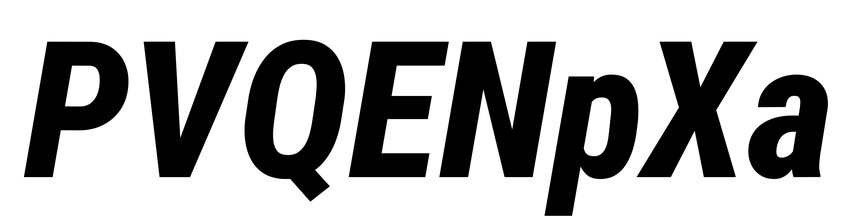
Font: Roboto-Italic_Condensed_ExtraBold_Italic